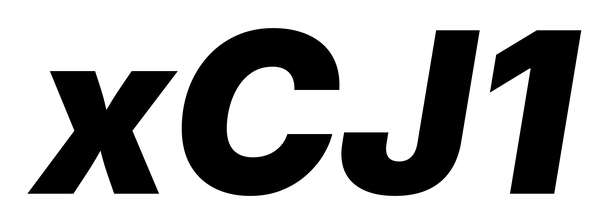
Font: Inter-Italic_Black_Italic